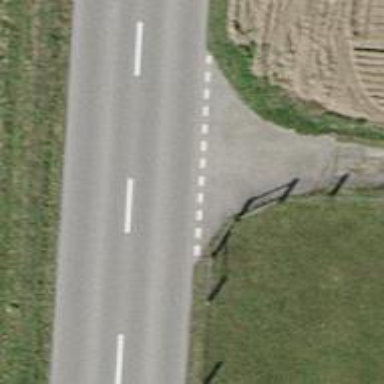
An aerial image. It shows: Tertiary road with asphalt surface and sidewalk on the left.